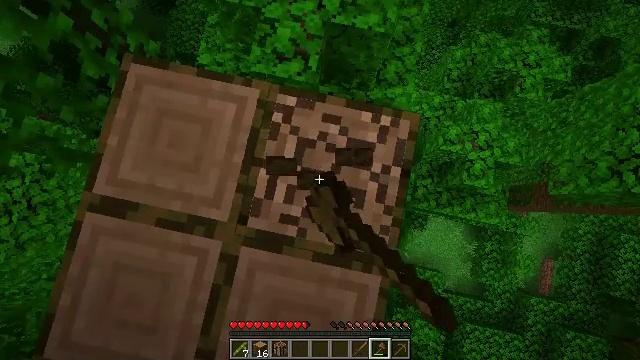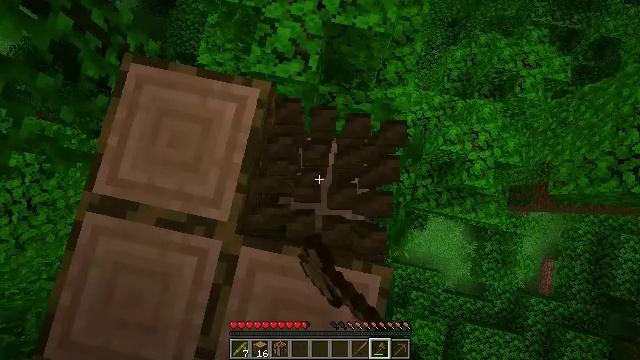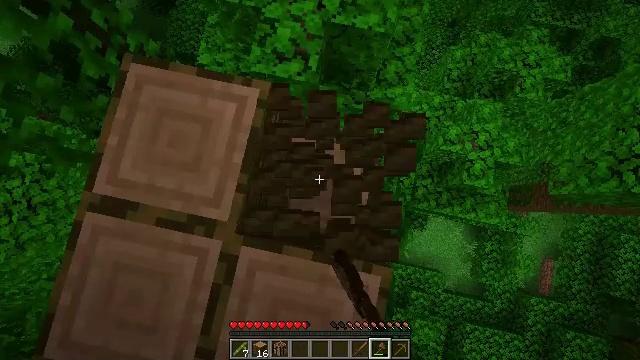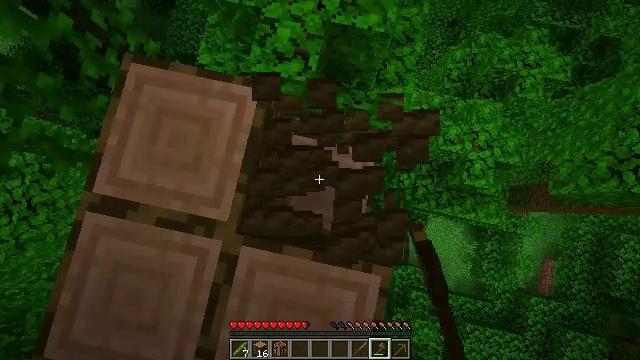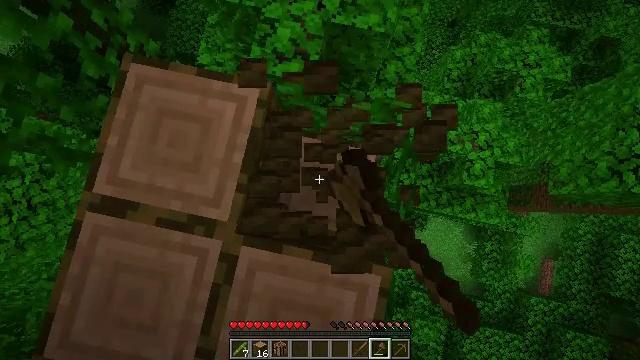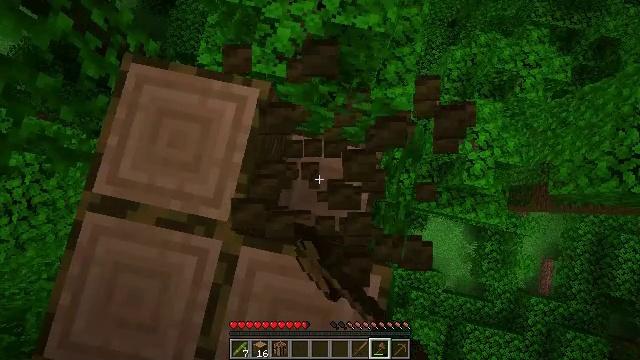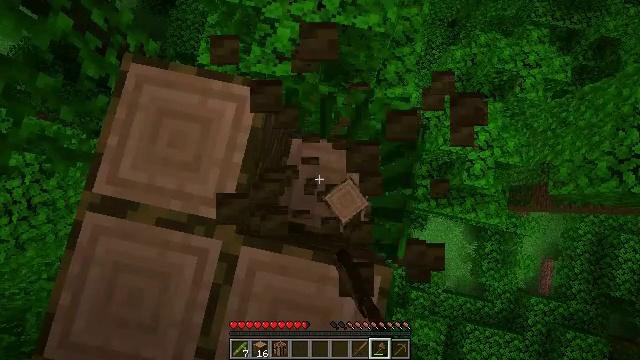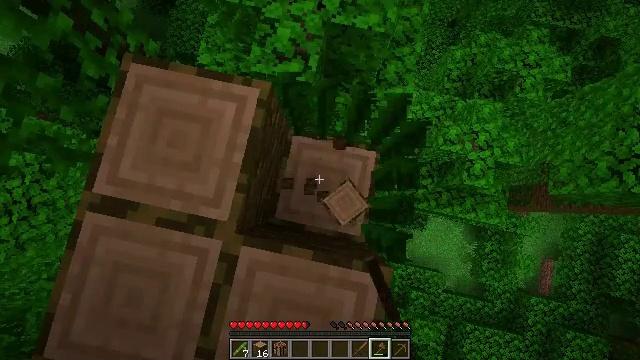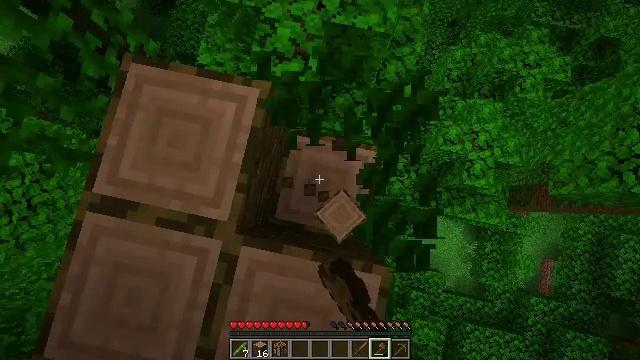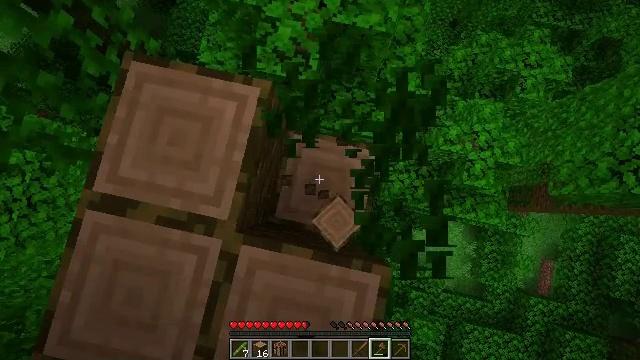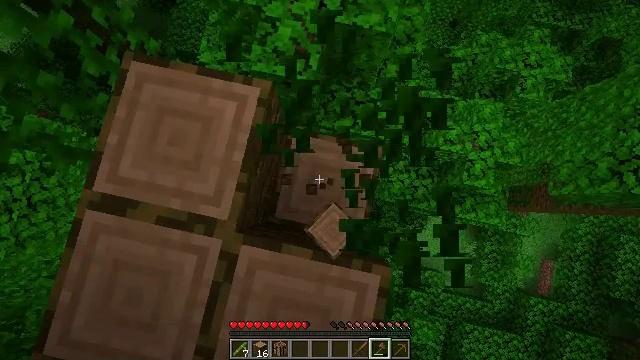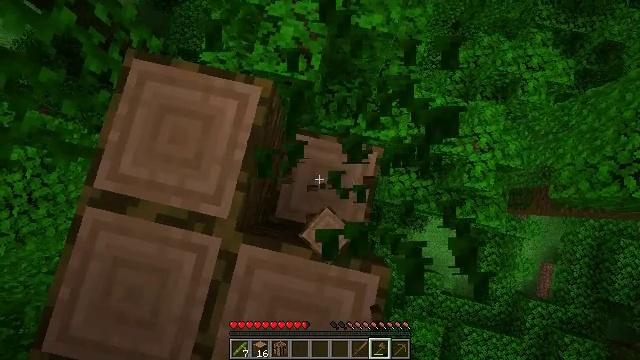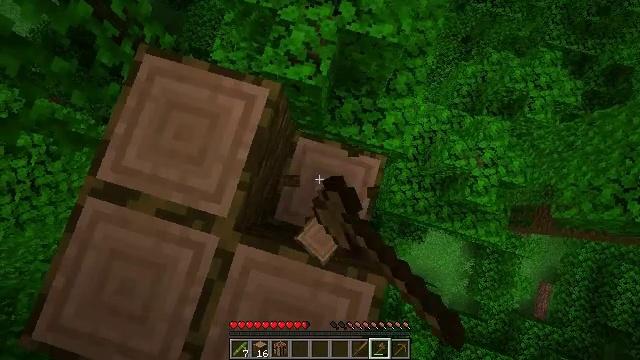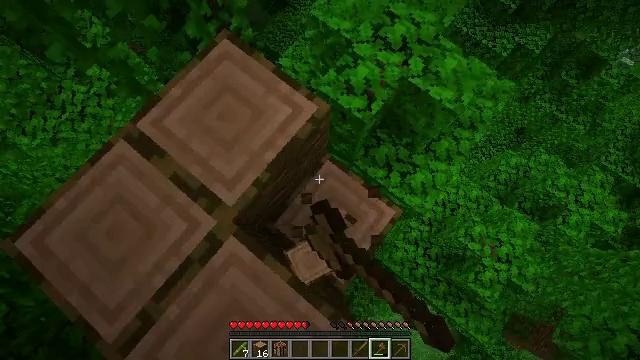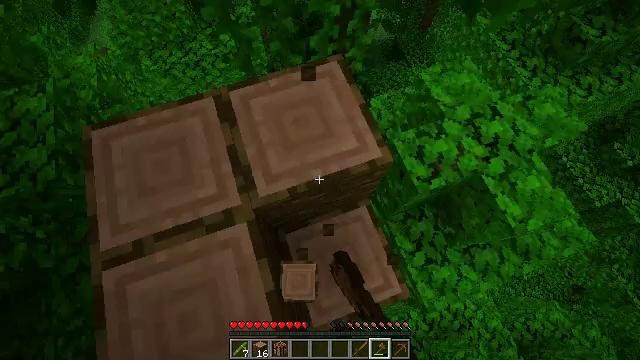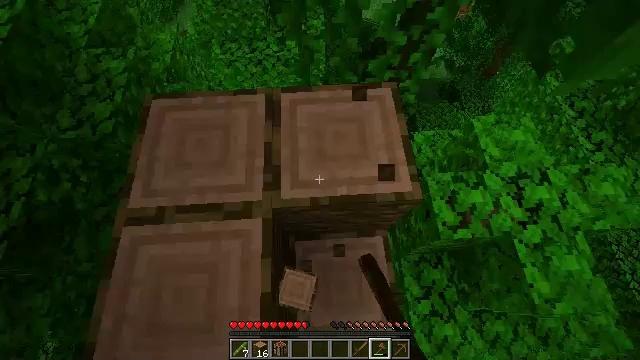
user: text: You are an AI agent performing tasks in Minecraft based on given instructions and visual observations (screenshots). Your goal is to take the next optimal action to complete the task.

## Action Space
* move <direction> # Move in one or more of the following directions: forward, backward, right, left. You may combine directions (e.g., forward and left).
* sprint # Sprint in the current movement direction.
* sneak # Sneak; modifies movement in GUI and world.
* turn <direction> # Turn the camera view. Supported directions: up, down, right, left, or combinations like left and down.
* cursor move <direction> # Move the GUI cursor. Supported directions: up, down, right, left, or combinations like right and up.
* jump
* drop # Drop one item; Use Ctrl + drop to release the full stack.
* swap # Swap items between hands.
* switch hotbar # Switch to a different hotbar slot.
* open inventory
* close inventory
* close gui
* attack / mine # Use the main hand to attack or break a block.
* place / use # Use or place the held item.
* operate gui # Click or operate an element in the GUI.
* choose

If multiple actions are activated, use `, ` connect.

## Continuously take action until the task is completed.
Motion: motion action
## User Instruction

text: Break the jungle log to gather wood.
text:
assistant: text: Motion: attack / mine
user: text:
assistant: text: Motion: attack / mine
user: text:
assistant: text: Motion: attack / mine
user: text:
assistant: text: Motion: attack / mine
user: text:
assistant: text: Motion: attack / mine
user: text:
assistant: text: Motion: attack / mine
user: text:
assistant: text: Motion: attack / mine
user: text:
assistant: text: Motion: attack / mine
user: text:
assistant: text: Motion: attack / mine
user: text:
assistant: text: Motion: attack / mine
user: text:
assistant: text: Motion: attack / mine
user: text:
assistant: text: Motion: turn left and up, attack / mine
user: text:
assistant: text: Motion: turn left and up, attack / mine
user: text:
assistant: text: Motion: turn left and up, attack / mine
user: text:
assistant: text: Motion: turn left and up, attack / mine
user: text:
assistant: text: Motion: turn left, attack / mine
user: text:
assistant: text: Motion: attack / mine
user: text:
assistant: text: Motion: attack / mine
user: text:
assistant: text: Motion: attack / mine
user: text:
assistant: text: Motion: attack / mine
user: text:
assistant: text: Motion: attack / mine
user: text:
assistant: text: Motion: attack / mine
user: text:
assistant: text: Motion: attack / mine
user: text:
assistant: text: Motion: attack / mine
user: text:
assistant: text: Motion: attack / mine
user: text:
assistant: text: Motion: attack / mine
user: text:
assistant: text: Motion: attack / mine
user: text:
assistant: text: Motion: attack / mine
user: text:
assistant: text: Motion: attack / mine
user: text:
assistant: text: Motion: attack / mine